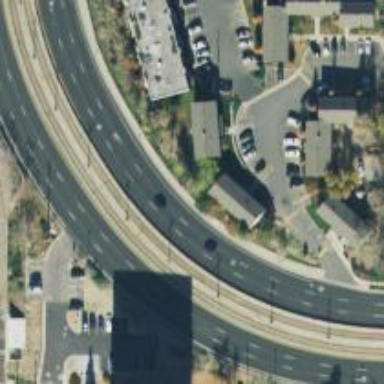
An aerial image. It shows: Primary highway with separate asphalt sidewalk.